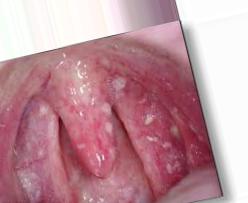
Condition: Mouth Ulcer